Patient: sex M, age 45
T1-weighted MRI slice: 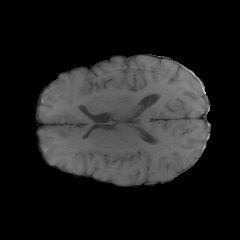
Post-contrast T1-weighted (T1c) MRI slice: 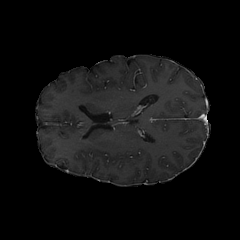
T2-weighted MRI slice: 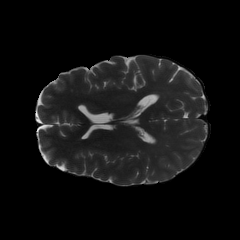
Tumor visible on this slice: no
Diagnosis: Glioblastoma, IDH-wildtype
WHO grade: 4